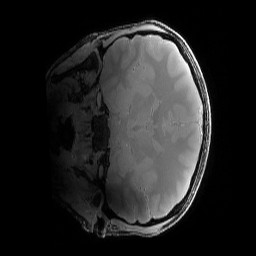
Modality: PDw
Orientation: coronal
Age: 24
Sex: female
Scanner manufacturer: siemens
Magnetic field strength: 6.98 T
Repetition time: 1.44 s
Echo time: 0.00252 s